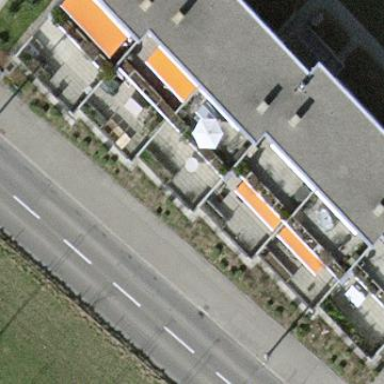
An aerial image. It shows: Flat roofed building.